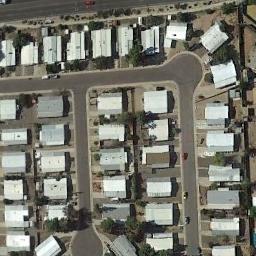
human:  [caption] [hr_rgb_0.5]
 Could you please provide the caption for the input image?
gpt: The mobile home park has some neatly arranged white mobile homes and some roads go through the mobile home park .

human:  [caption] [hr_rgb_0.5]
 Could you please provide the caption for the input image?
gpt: The mobile home park is on the bare land next to the road .

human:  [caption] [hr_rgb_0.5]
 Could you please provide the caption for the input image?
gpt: Here are four rows of white mobile homes .

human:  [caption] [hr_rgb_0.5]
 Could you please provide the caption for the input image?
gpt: There are many buildings in the mobile home park .

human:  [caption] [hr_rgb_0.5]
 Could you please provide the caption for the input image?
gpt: There are many white buildings arranged neatly in the mobile home park .